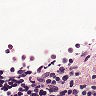
Metastatic tissue present: no